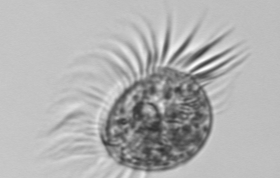
Label: Pelagostrobilidium